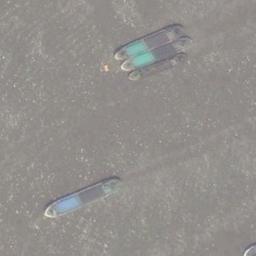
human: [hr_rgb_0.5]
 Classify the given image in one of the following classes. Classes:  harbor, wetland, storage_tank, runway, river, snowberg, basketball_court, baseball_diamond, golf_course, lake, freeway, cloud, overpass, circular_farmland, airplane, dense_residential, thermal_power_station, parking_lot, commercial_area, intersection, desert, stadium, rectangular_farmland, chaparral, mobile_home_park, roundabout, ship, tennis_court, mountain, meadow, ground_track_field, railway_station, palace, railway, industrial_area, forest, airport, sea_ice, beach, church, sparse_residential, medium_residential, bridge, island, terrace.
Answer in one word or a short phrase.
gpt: ship